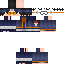
A male human skin with medium skin, wearing brown long hair dressed in a blue hoodie and black pants, featuring a closed mouth.